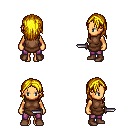
a pixel art fantasy rpg character, female body template, human, tanned skin, brown tunic, magenta pants, blonde long hairstyle, brown shoes, dagger, four views (front, back, left, right), 2x2 character sprite sheet, small pixel art, hard edges, no anti-aliasing